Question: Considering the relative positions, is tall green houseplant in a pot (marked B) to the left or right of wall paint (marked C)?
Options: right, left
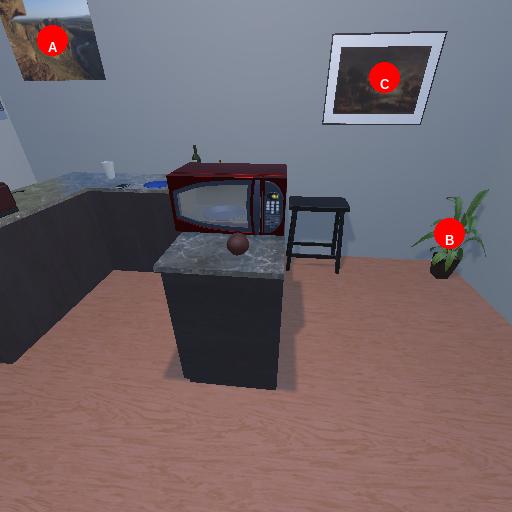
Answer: right